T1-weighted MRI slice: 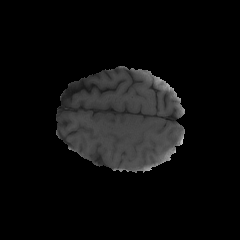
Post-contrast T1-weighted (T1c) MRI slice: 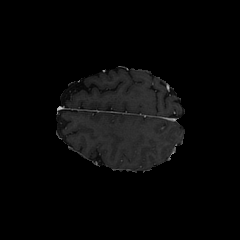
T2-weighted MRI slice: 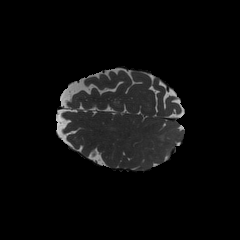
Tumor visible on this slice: yes